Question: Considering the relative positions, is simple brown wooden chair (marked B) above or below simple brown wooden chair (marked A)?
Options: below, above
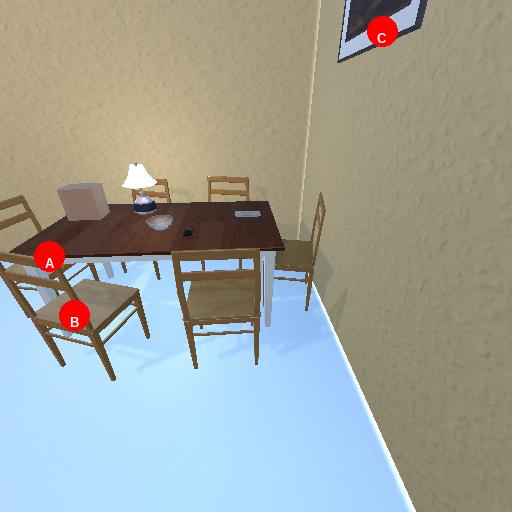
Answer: below